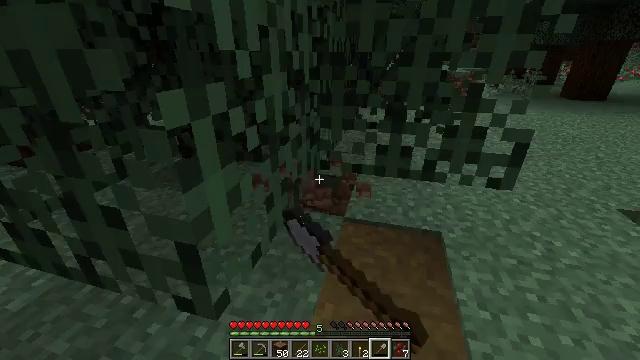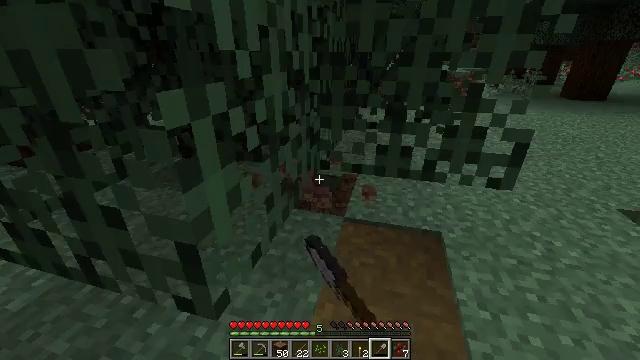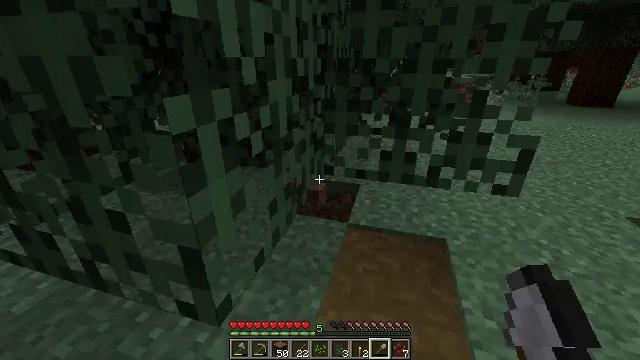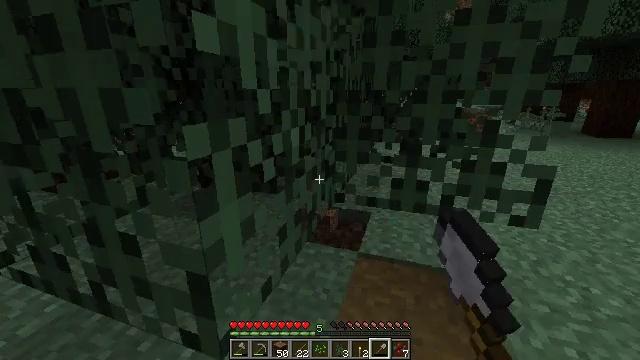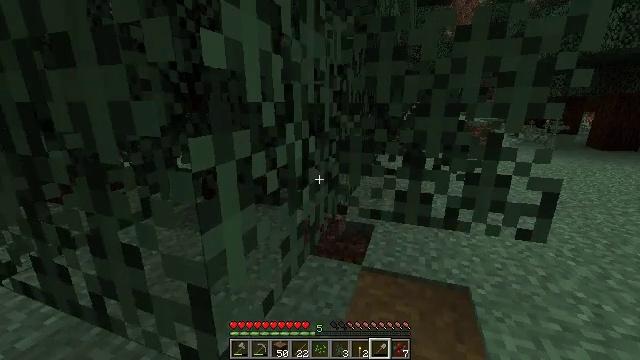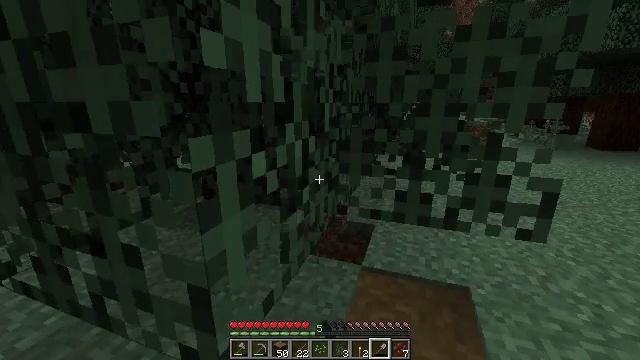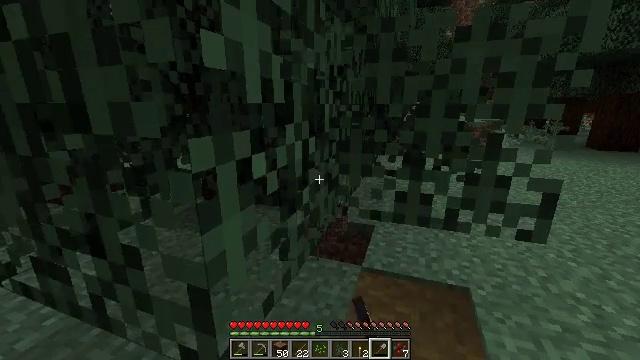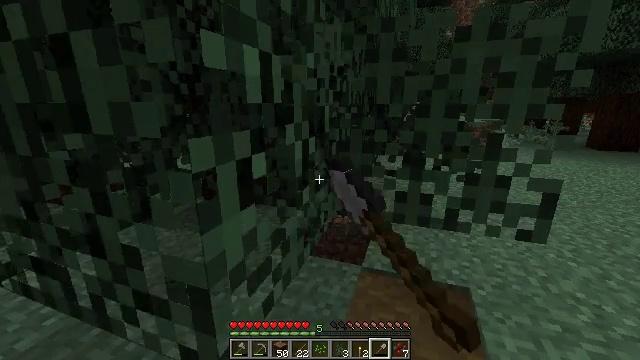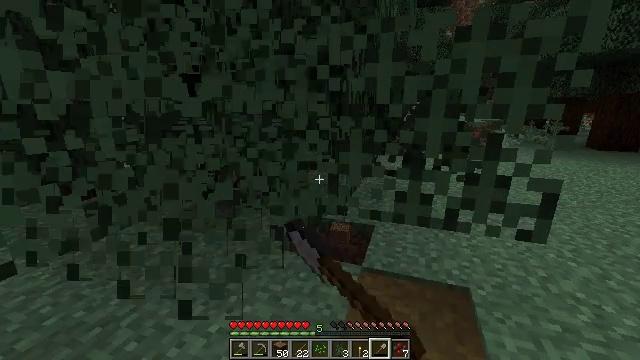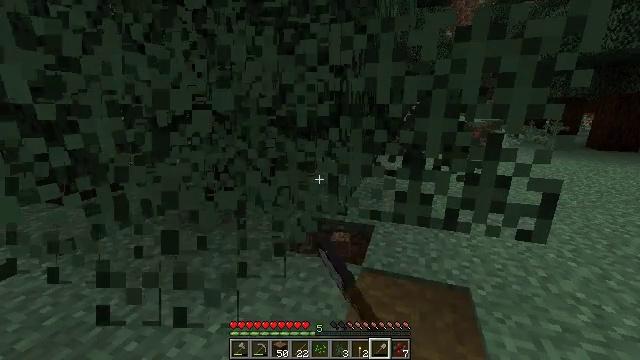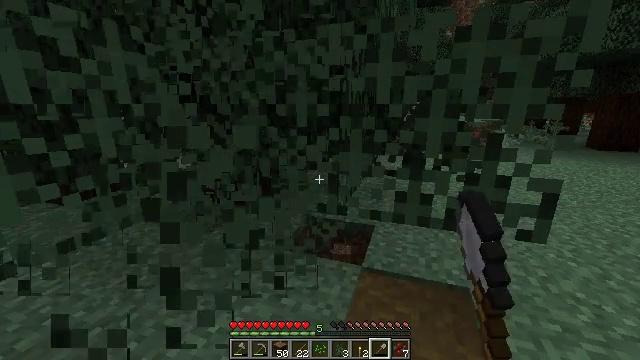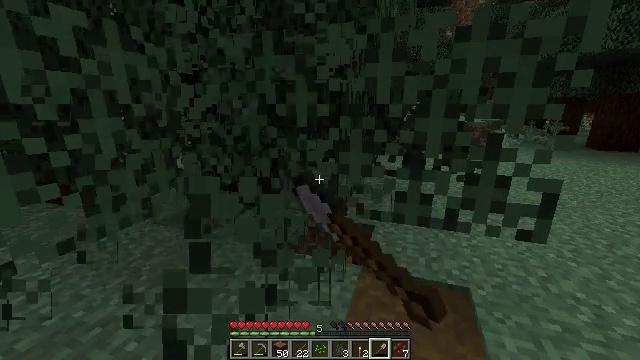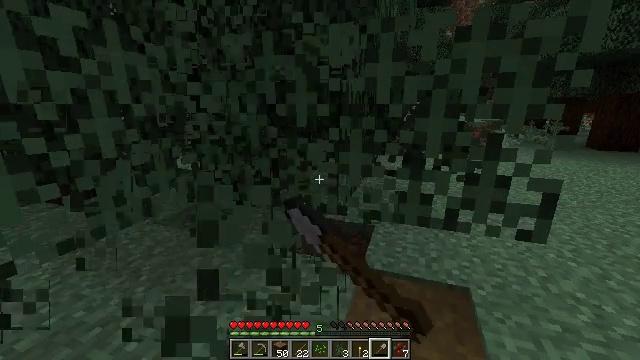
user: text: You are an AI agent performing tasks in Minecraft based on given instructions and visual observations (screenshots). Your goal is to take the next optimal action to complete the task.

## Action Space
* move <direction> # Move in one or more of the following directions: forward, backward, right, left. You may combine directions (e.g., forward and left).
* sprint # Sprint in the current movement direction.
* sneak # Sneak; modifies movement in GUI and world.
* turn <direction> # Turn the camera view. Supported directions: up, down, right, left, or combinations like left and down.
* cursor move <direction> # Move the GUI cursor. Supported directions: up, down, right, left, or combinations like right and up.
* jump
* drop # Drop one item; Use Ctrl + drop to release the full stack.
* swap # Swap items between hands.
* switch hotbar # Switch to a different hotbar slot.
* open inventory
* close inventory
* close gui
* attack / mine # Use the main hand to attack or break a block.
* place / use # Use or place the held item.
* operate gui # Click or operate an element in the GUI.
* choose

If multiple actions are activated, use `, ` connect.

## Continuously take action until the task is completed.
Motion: motion action
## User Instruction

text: Destroy the spruce leaves to get sticks and saplings.
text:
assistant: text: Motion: attack / mine
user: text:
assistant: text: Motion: turn up, attack / mine
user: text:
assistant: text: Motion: turn left and up, attack / mine
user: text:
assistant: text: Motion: turn up, attack / mine
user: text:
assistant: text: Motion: attack / mine
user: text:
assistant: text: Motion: attack / mine
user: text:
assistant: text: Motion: attack / mine
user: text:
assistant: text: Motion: attack / mine
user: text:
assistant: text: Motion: attack / mine
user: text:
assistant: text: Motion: attack / mine
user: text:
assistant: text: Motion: attack / mine
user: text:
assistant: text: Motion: attack / mine
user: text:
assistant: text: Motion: attack / mine